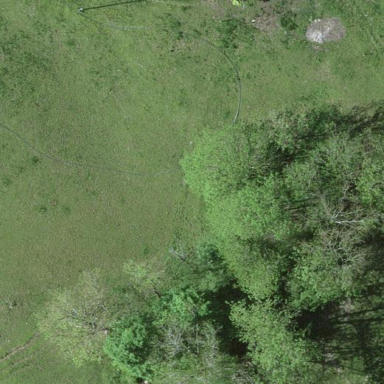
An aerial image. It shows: Forest area.